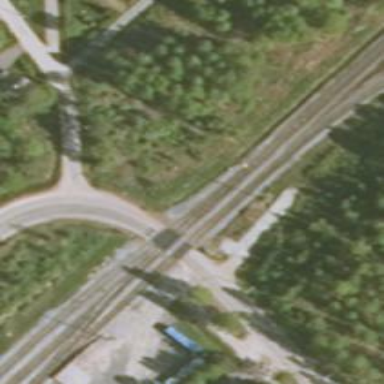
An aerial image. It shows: Level crossing with light signals and saltire markings.